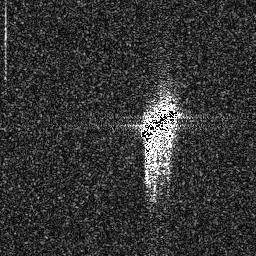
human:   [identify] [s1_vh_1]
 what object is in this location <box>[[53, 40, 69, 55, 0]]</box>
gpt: <ref>1 medium ship at the center</ref>